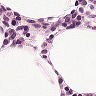
Metastatic tissue present: no